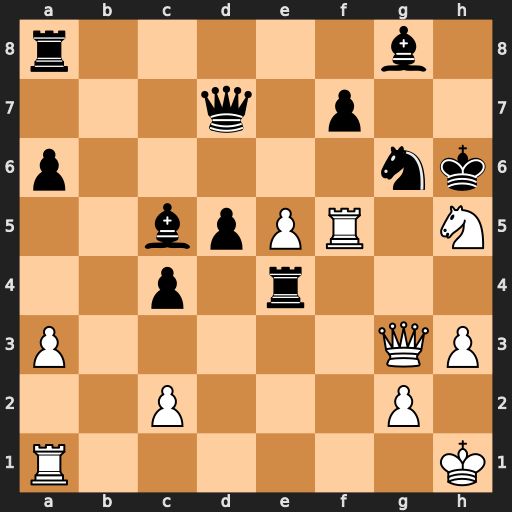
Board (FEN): r5b1/3q1p2/p5nk/2bpPR1N/2p1r3/P5QP/2P3P1/R6K
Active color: w
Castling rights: -
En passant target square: -
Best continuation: Qg5+ Kh7 Nf6+